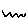
Label: zigzag